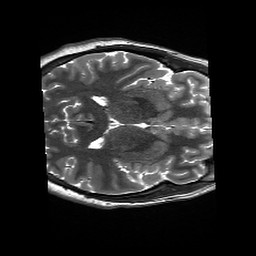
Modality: T2w
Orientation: axial
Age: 19
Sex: female